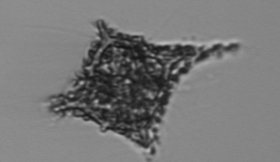
Label: Dictyocha